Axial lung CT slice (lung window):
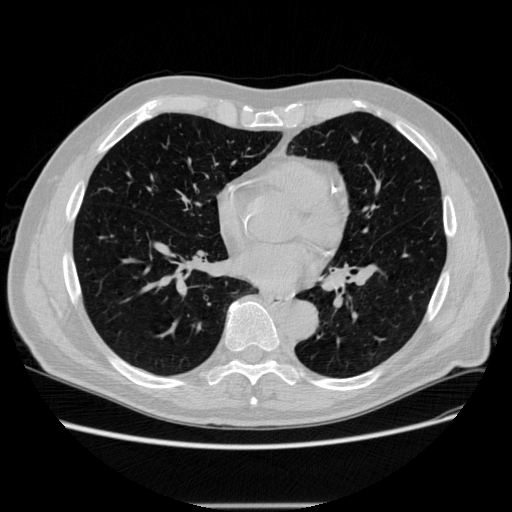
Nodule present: no